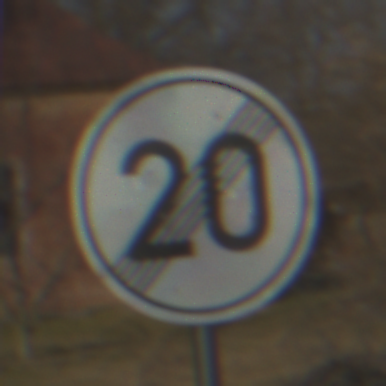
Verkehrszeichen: EndeGeschwindigkeit20
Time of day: MorningAfternoon
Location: Outdoor (Suburban)
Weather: PartlyCloudy
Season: NotSpecified
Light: Natural